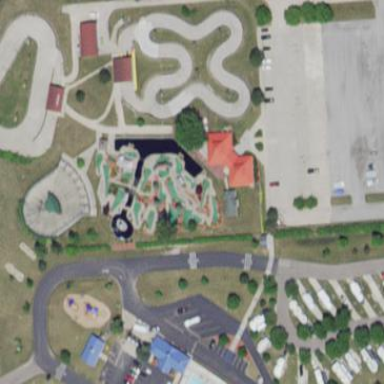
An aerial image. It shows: Miniature golf leisure land.